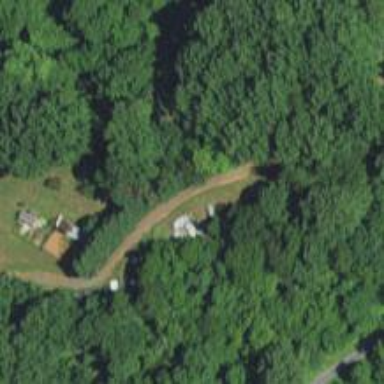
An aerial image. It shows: Driveway leading to service road.